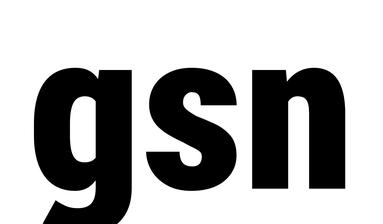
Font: Roboto_Condensed_Black